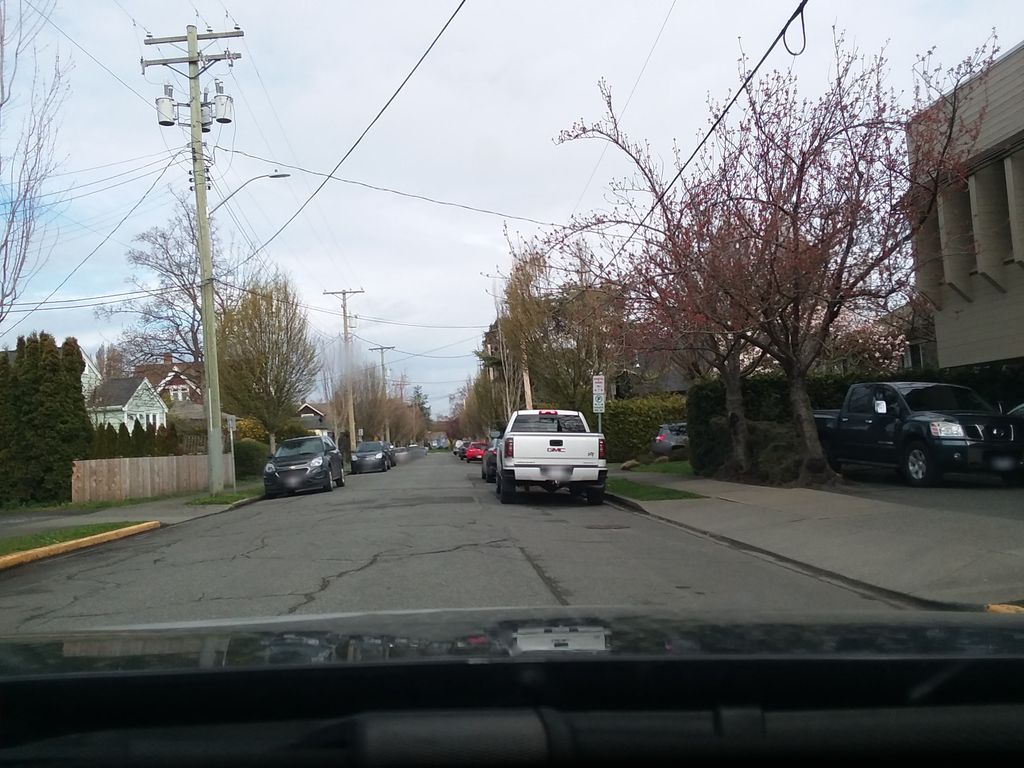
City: victoria